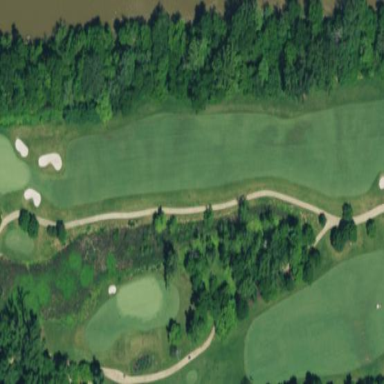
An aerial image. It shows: Well-maintained grassy area designated for golfing. It is mown fairway used for the sport of golf.